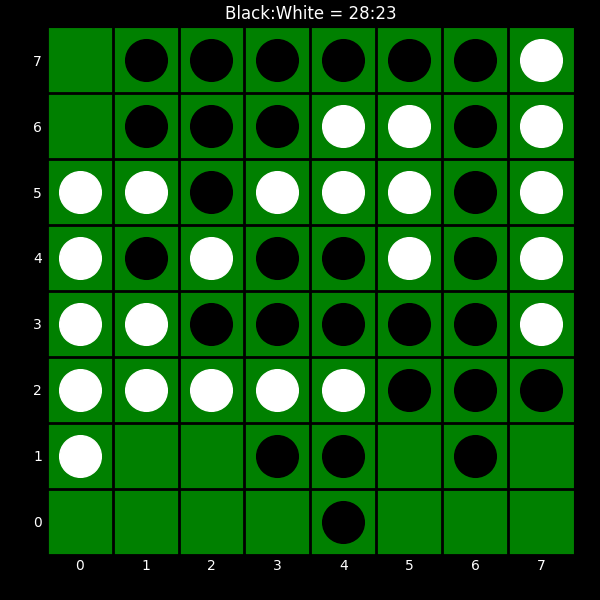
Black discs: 28
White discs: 23